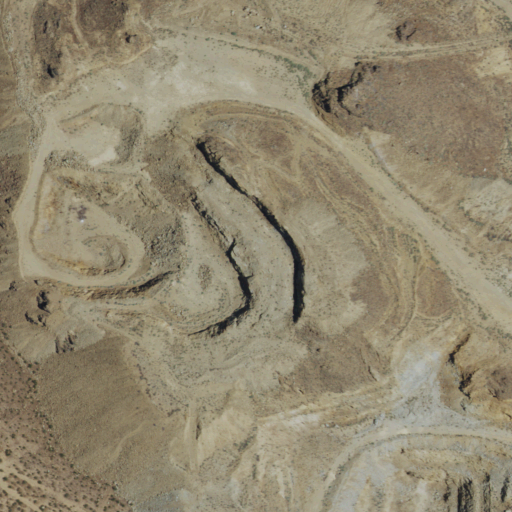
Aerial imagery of mountain in California named Standard Hill containing only shrub